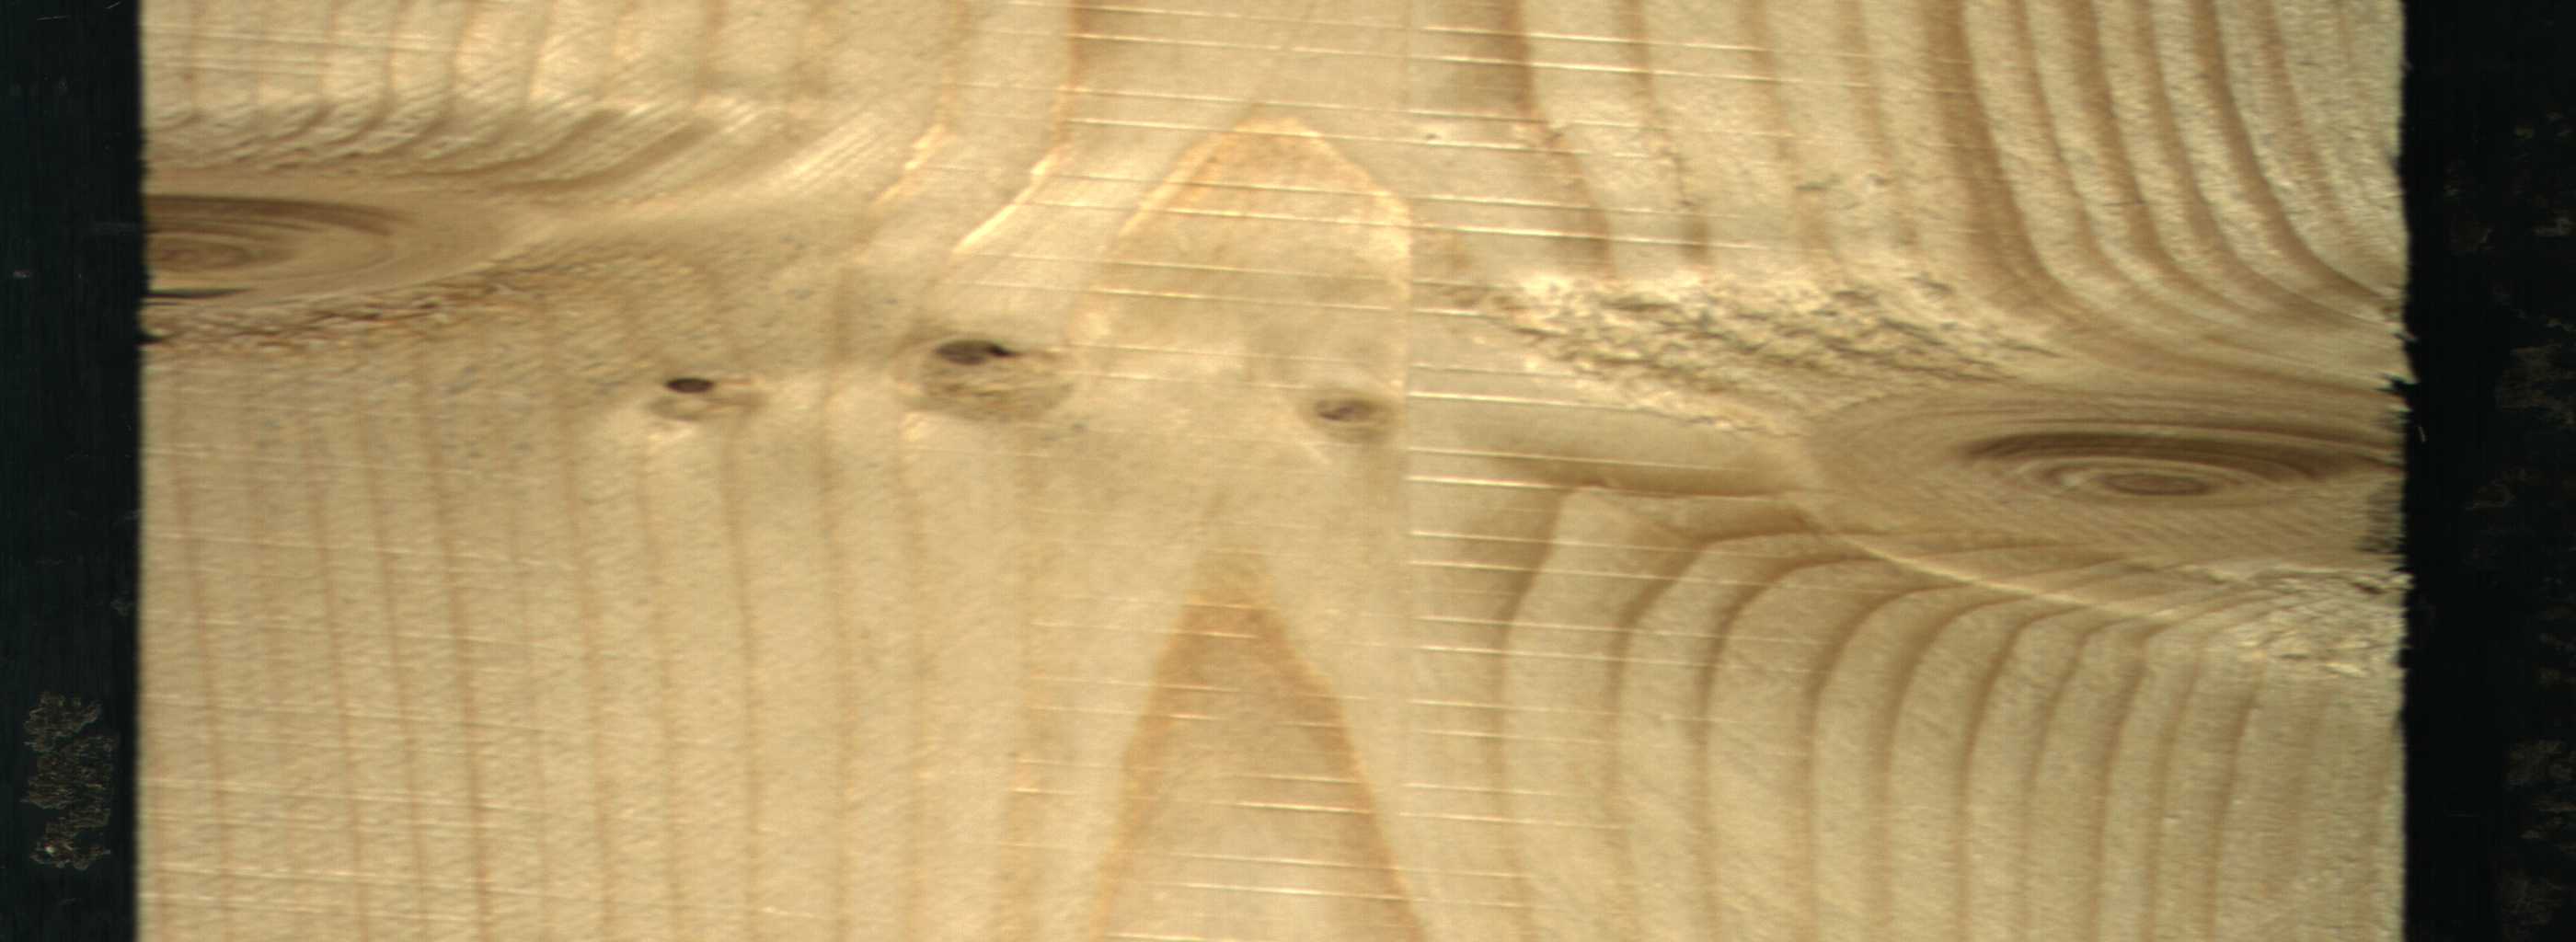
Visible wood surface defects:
Dead_Knot
Dead_Knot
Live_Knot
Live_Knot
Live_Knot